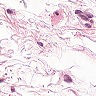
Metastatic tissue present: no